Interaction volume radius: 5 \u00c5
Interaction volume height: 35 \u00c5
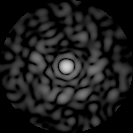
Disorder parameter: 0.837